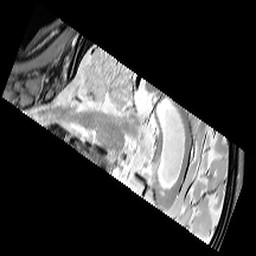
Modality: PDw
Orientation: sagittal
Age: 22
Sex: female
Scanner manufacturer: siemens
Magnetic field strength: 3 T
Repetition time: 6.49 s
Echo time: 0.016 s